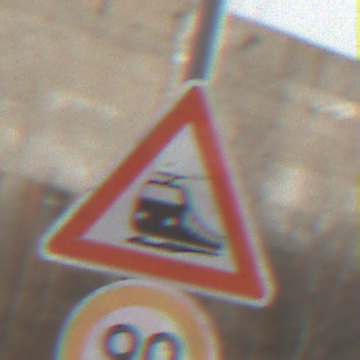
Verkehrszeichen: Bahnuebergang
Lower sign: Geschwindigkeit90
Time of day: MorningAfternoon
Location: Outdoor (Nature)
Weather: PartlyCloudy
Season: Winter
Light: Natural